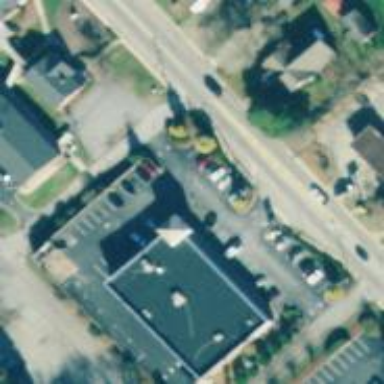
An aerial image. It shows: Pharmacy.